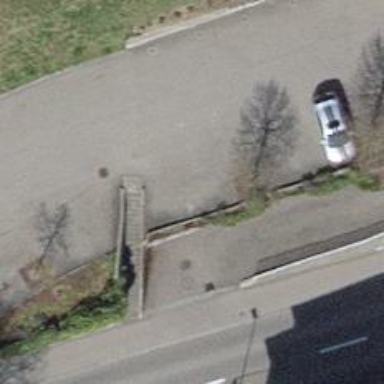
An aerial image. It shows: Parking area.